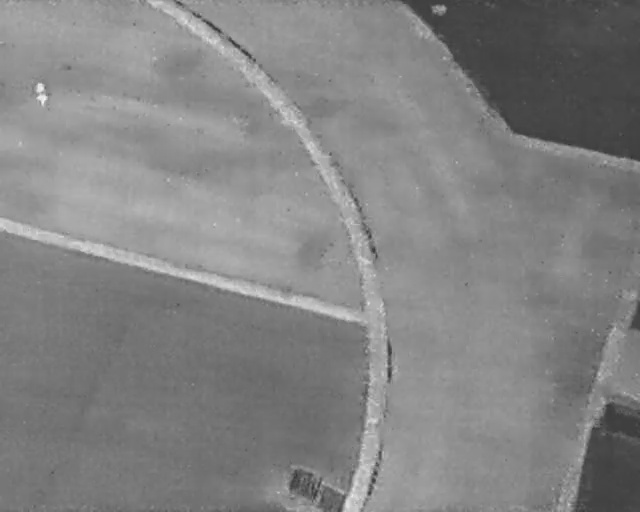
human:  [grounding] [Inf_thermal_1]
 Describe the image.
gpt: In the satellite image, there is  <ref>1 large person </ref> <box>[[4, 16, 8, 19, 168]]</box> located at top left.